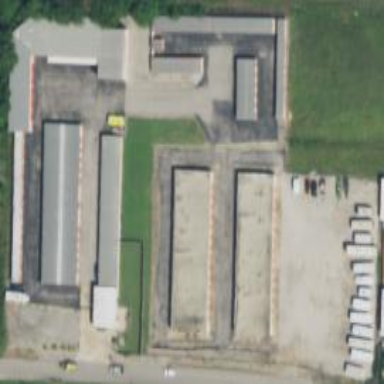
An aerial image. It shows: Storage rental shop.